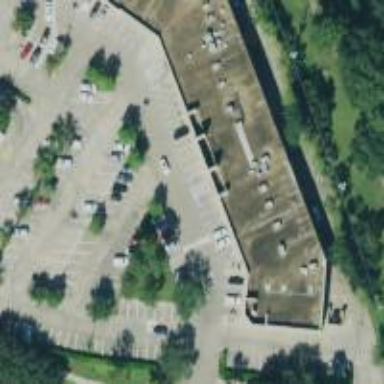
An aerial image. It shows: Parking space is available.